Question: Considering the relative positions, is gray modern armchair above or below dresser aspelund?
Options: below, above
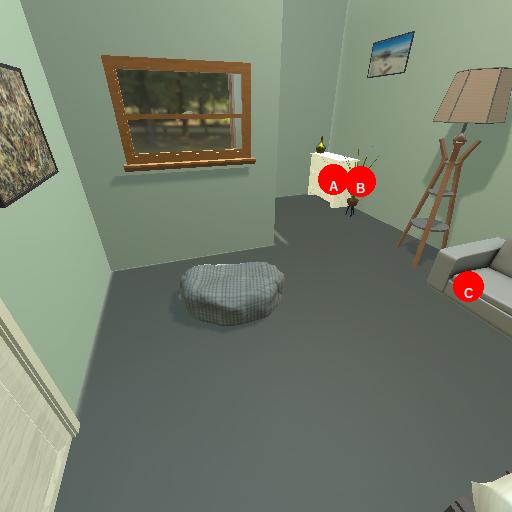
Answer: below